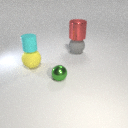
large red metal cylinder above large gray rubber sphere